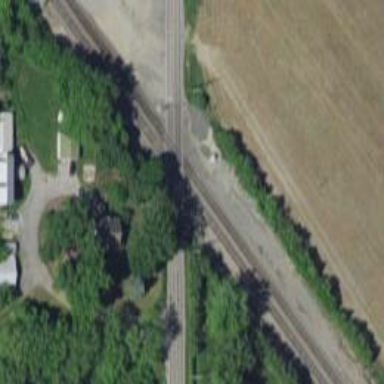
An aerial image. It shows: Level crossing along the railway.